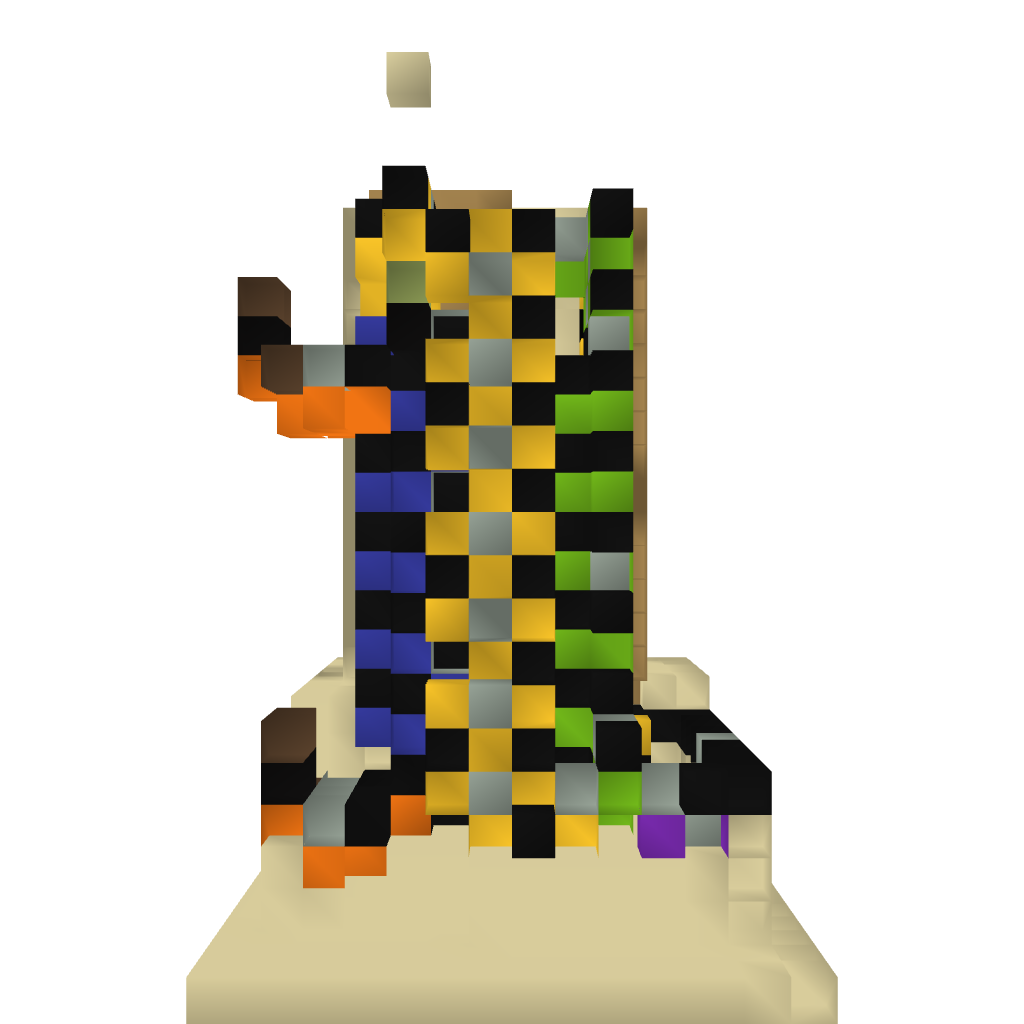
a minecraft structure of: hight speed 100% working elevator